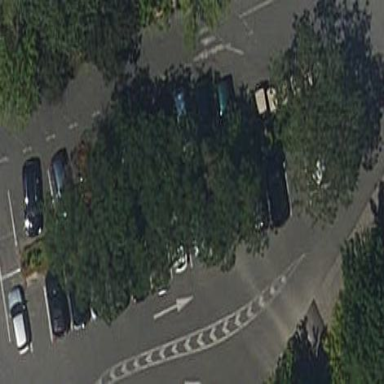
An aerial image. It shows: Parking area with surface.